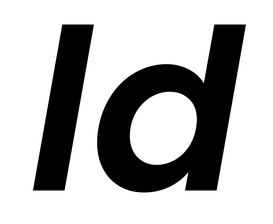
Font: Poppins-SemiBoldItalic